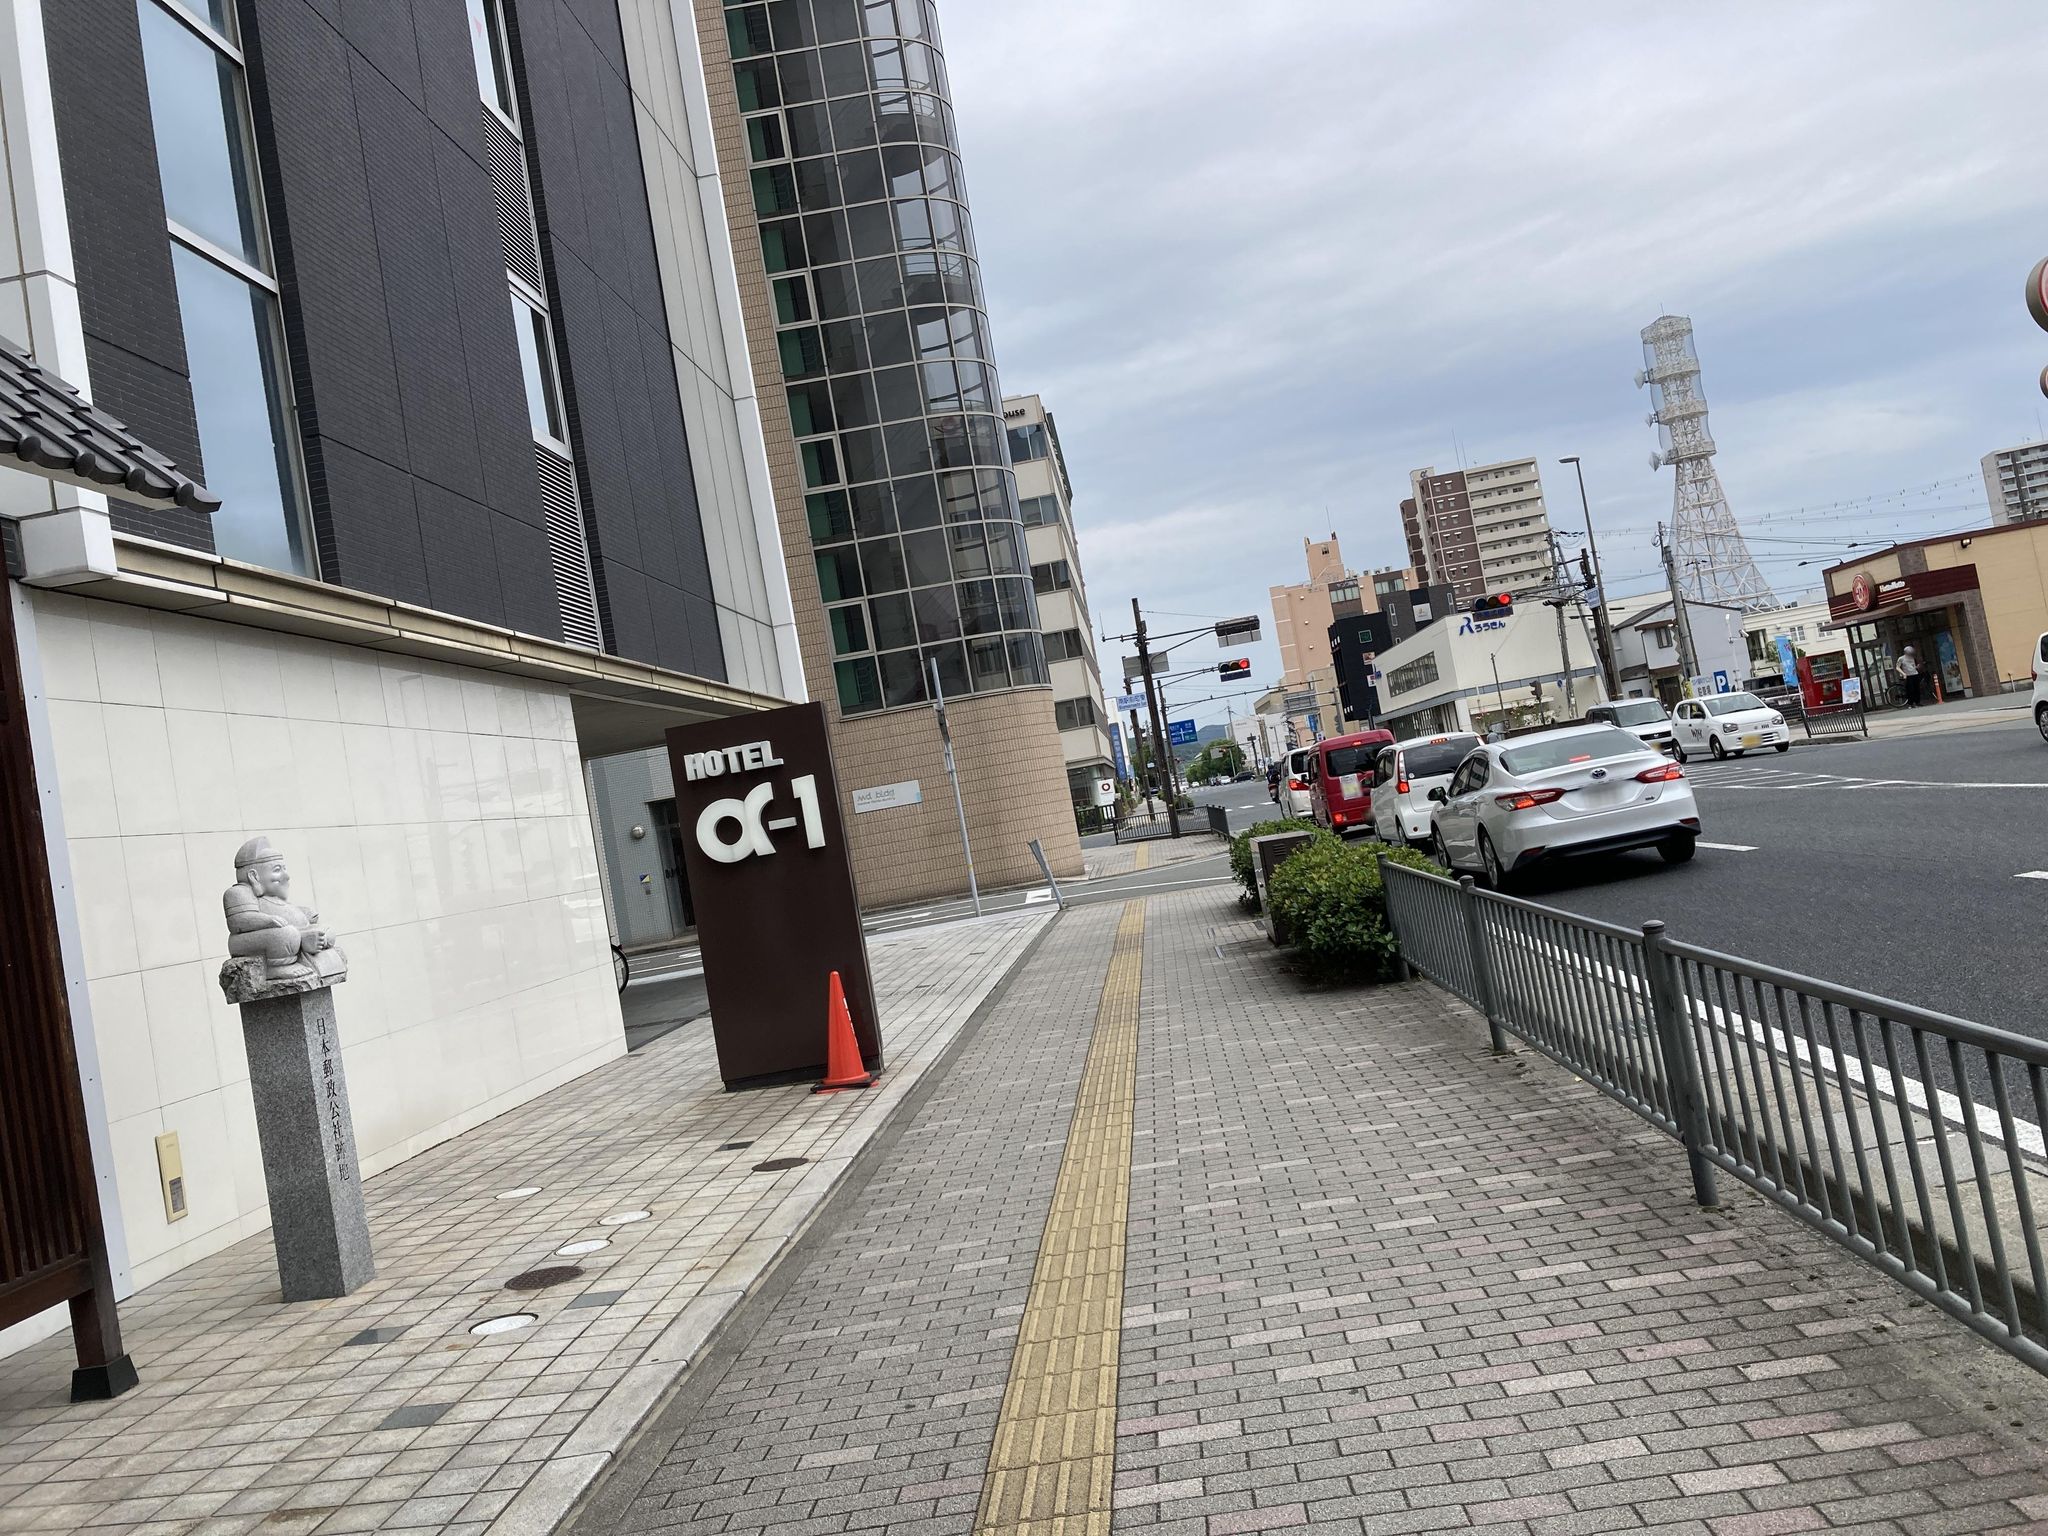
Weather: snowy
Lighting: day
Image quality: good
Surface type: walking surface
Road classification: secondary
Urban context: urban centre
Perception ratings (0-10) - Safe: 6.01, Lively: 7.91, Beautiful: 5.07, Boring: 1.49, Depressing: 7.29, Wealthy: 5.52